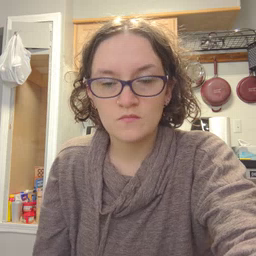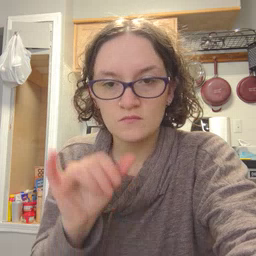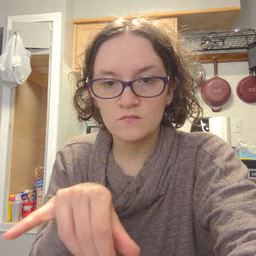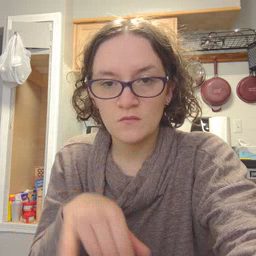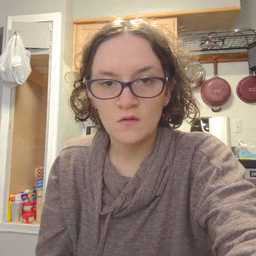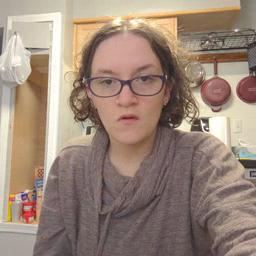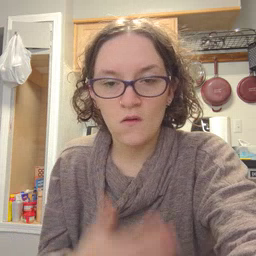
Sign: that